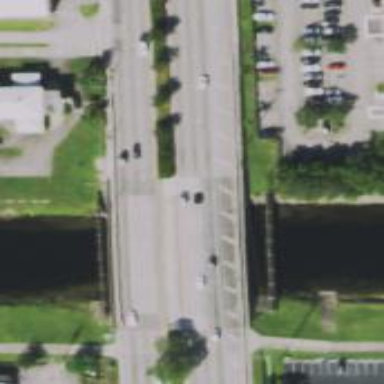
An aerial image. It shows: Primary highway on asphalt bridge.